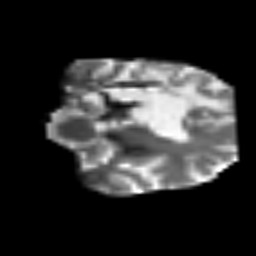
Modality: T2w
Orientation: coronal
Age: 31
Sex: female
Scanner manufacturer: siemens
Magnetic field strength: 3 T
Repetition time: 3.2 s
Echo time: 0.081 s